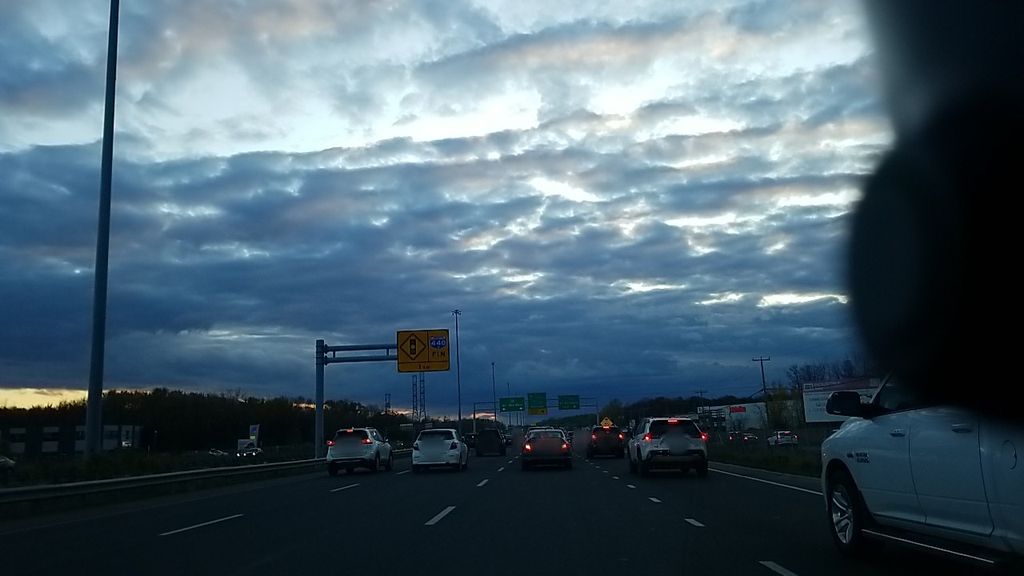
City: montreal